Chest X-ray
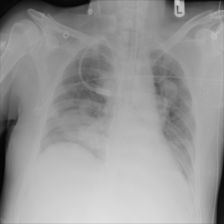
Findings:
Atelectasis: negative
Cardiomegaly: negative
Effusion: negative
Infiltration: negative
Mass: negative
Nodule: negative
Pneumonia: negative
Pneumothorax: negative
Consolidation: negative
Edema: negative
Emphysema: negative
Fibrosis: negative
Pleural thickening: negative
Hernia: negative